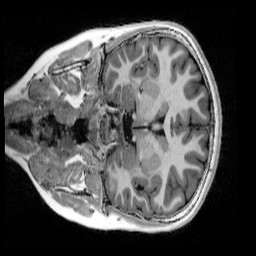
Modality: UNIT1_denoised
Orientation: coronal
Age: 10
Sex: female
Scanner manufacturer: siemens
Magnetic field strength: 3 T
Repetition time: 4 s
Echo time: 0.00303 s